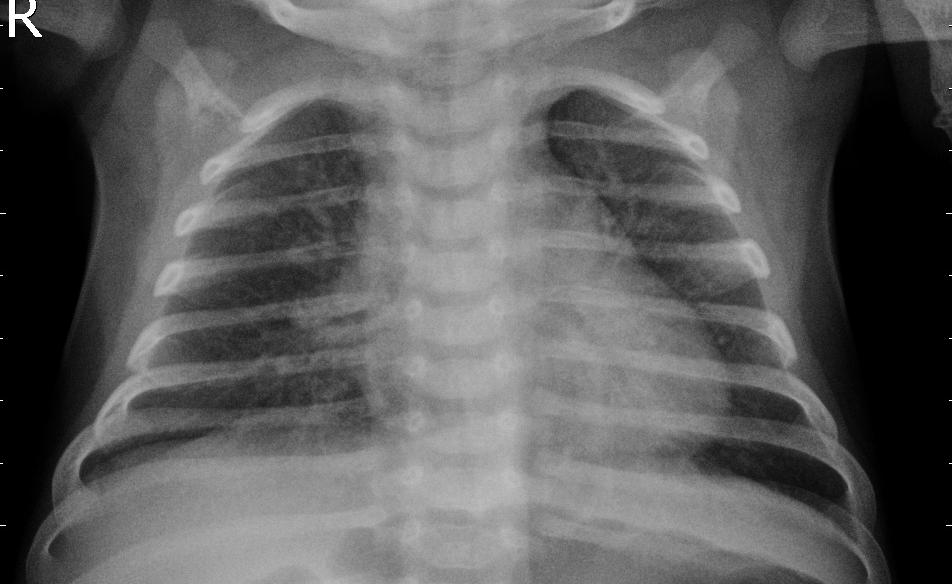
Diagnosis: PNEUMONIA